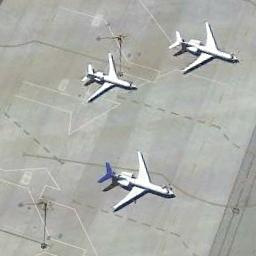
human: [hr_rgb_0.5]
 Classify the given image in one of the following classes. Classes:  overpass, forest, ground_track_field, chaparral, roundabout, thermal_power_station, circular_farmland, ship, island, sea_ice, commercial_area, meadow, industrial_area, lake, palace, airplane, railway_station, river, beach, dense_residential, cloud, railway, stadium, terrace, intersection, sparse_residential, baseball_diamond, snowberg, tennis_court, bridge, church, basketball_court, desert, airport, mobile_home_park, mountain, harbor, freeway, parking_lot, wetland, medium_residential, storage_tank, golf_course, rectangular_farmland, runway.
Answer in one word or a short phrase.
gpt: airplane